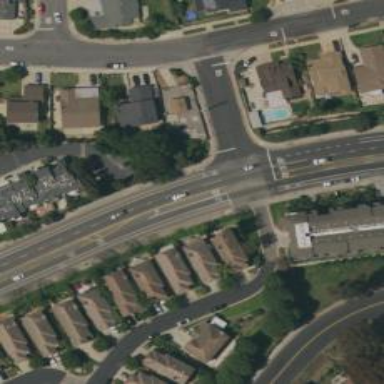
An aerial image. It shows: Stop road.